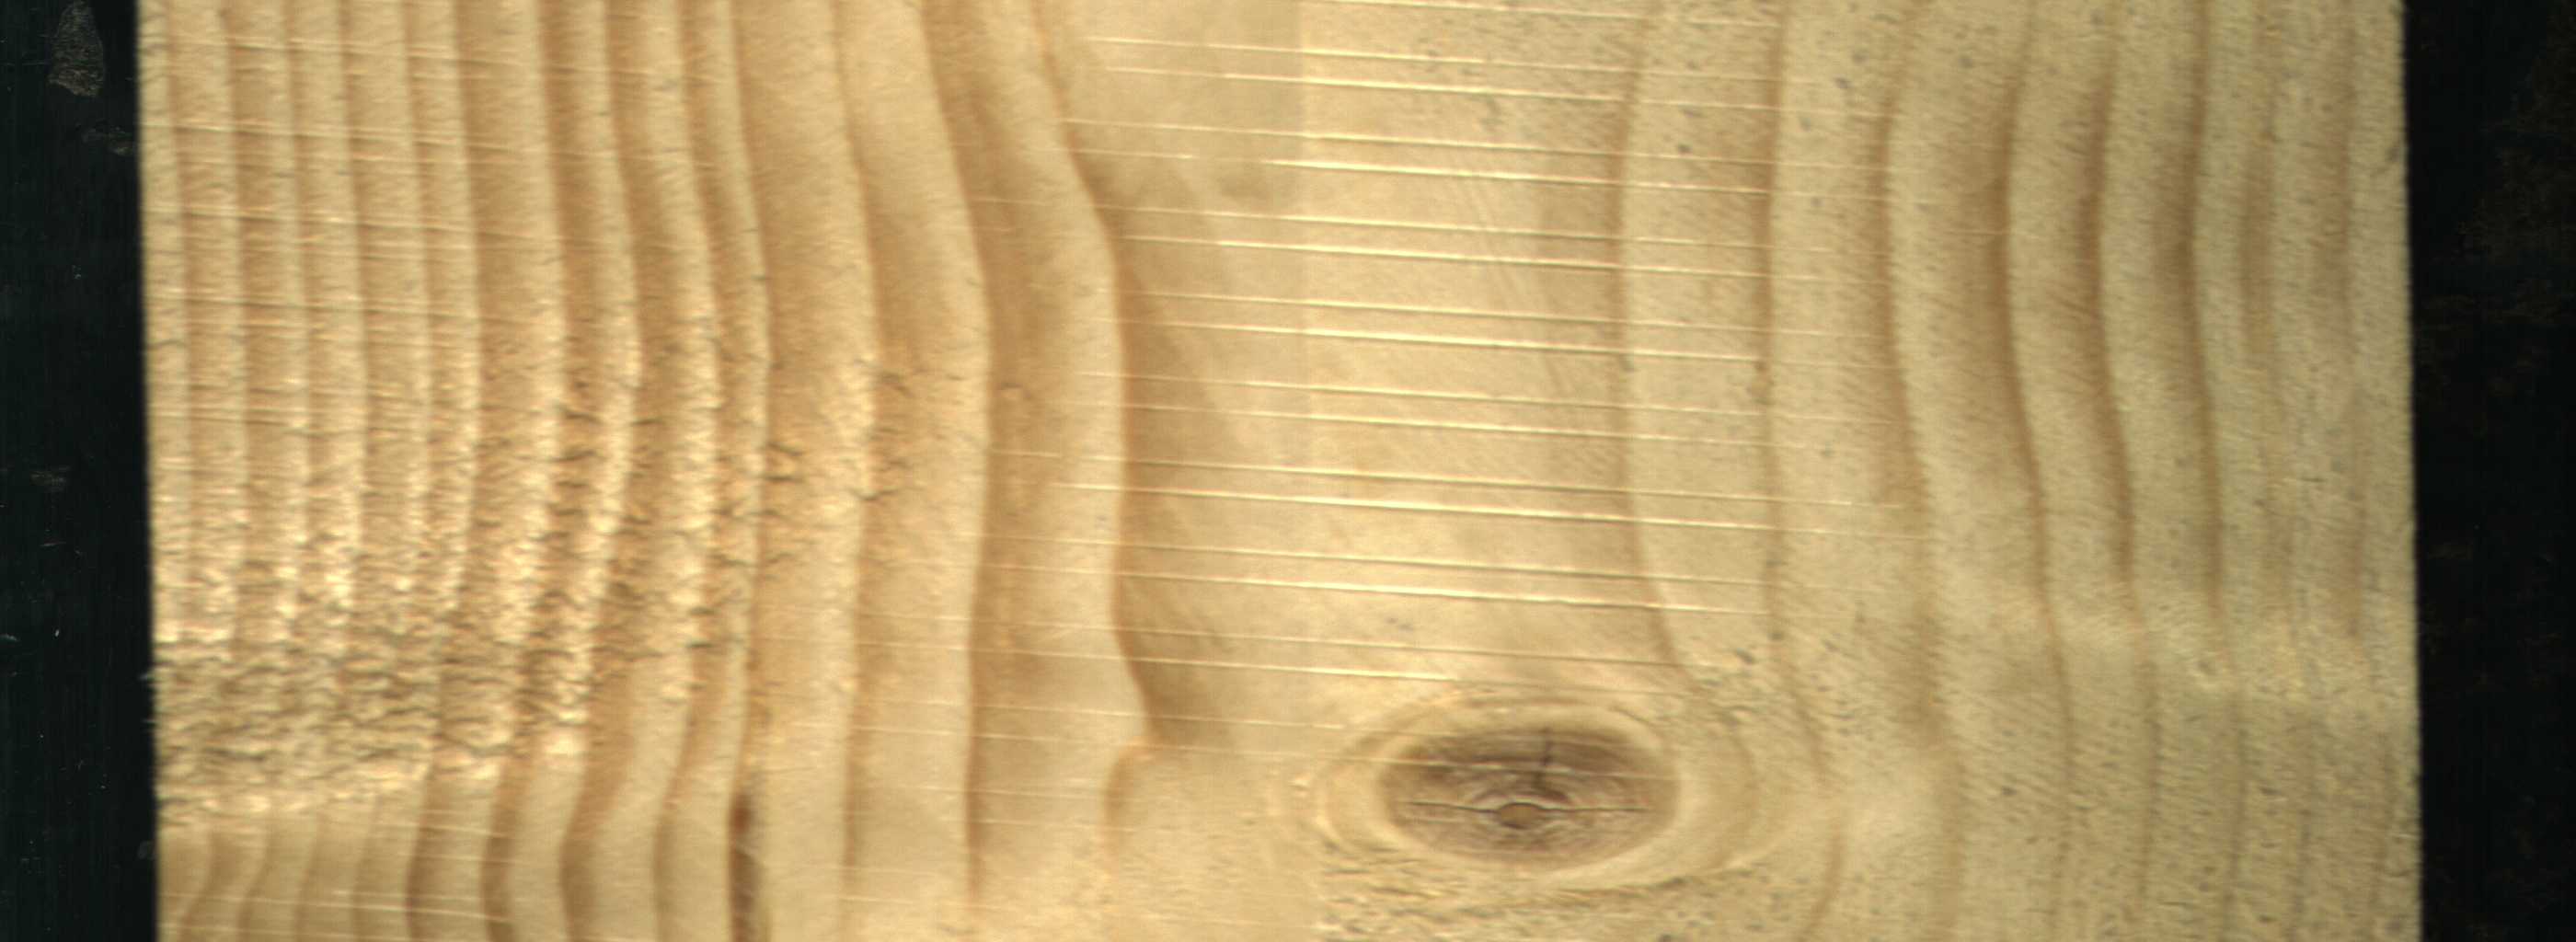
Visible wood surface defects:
knot_with_crack